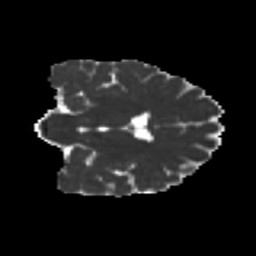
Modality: MD
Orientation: coronal
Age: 35
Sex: female
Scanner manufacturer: ge
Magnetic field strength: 3 T
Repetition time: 7.8 s
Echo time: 0.0606 s